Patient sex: M
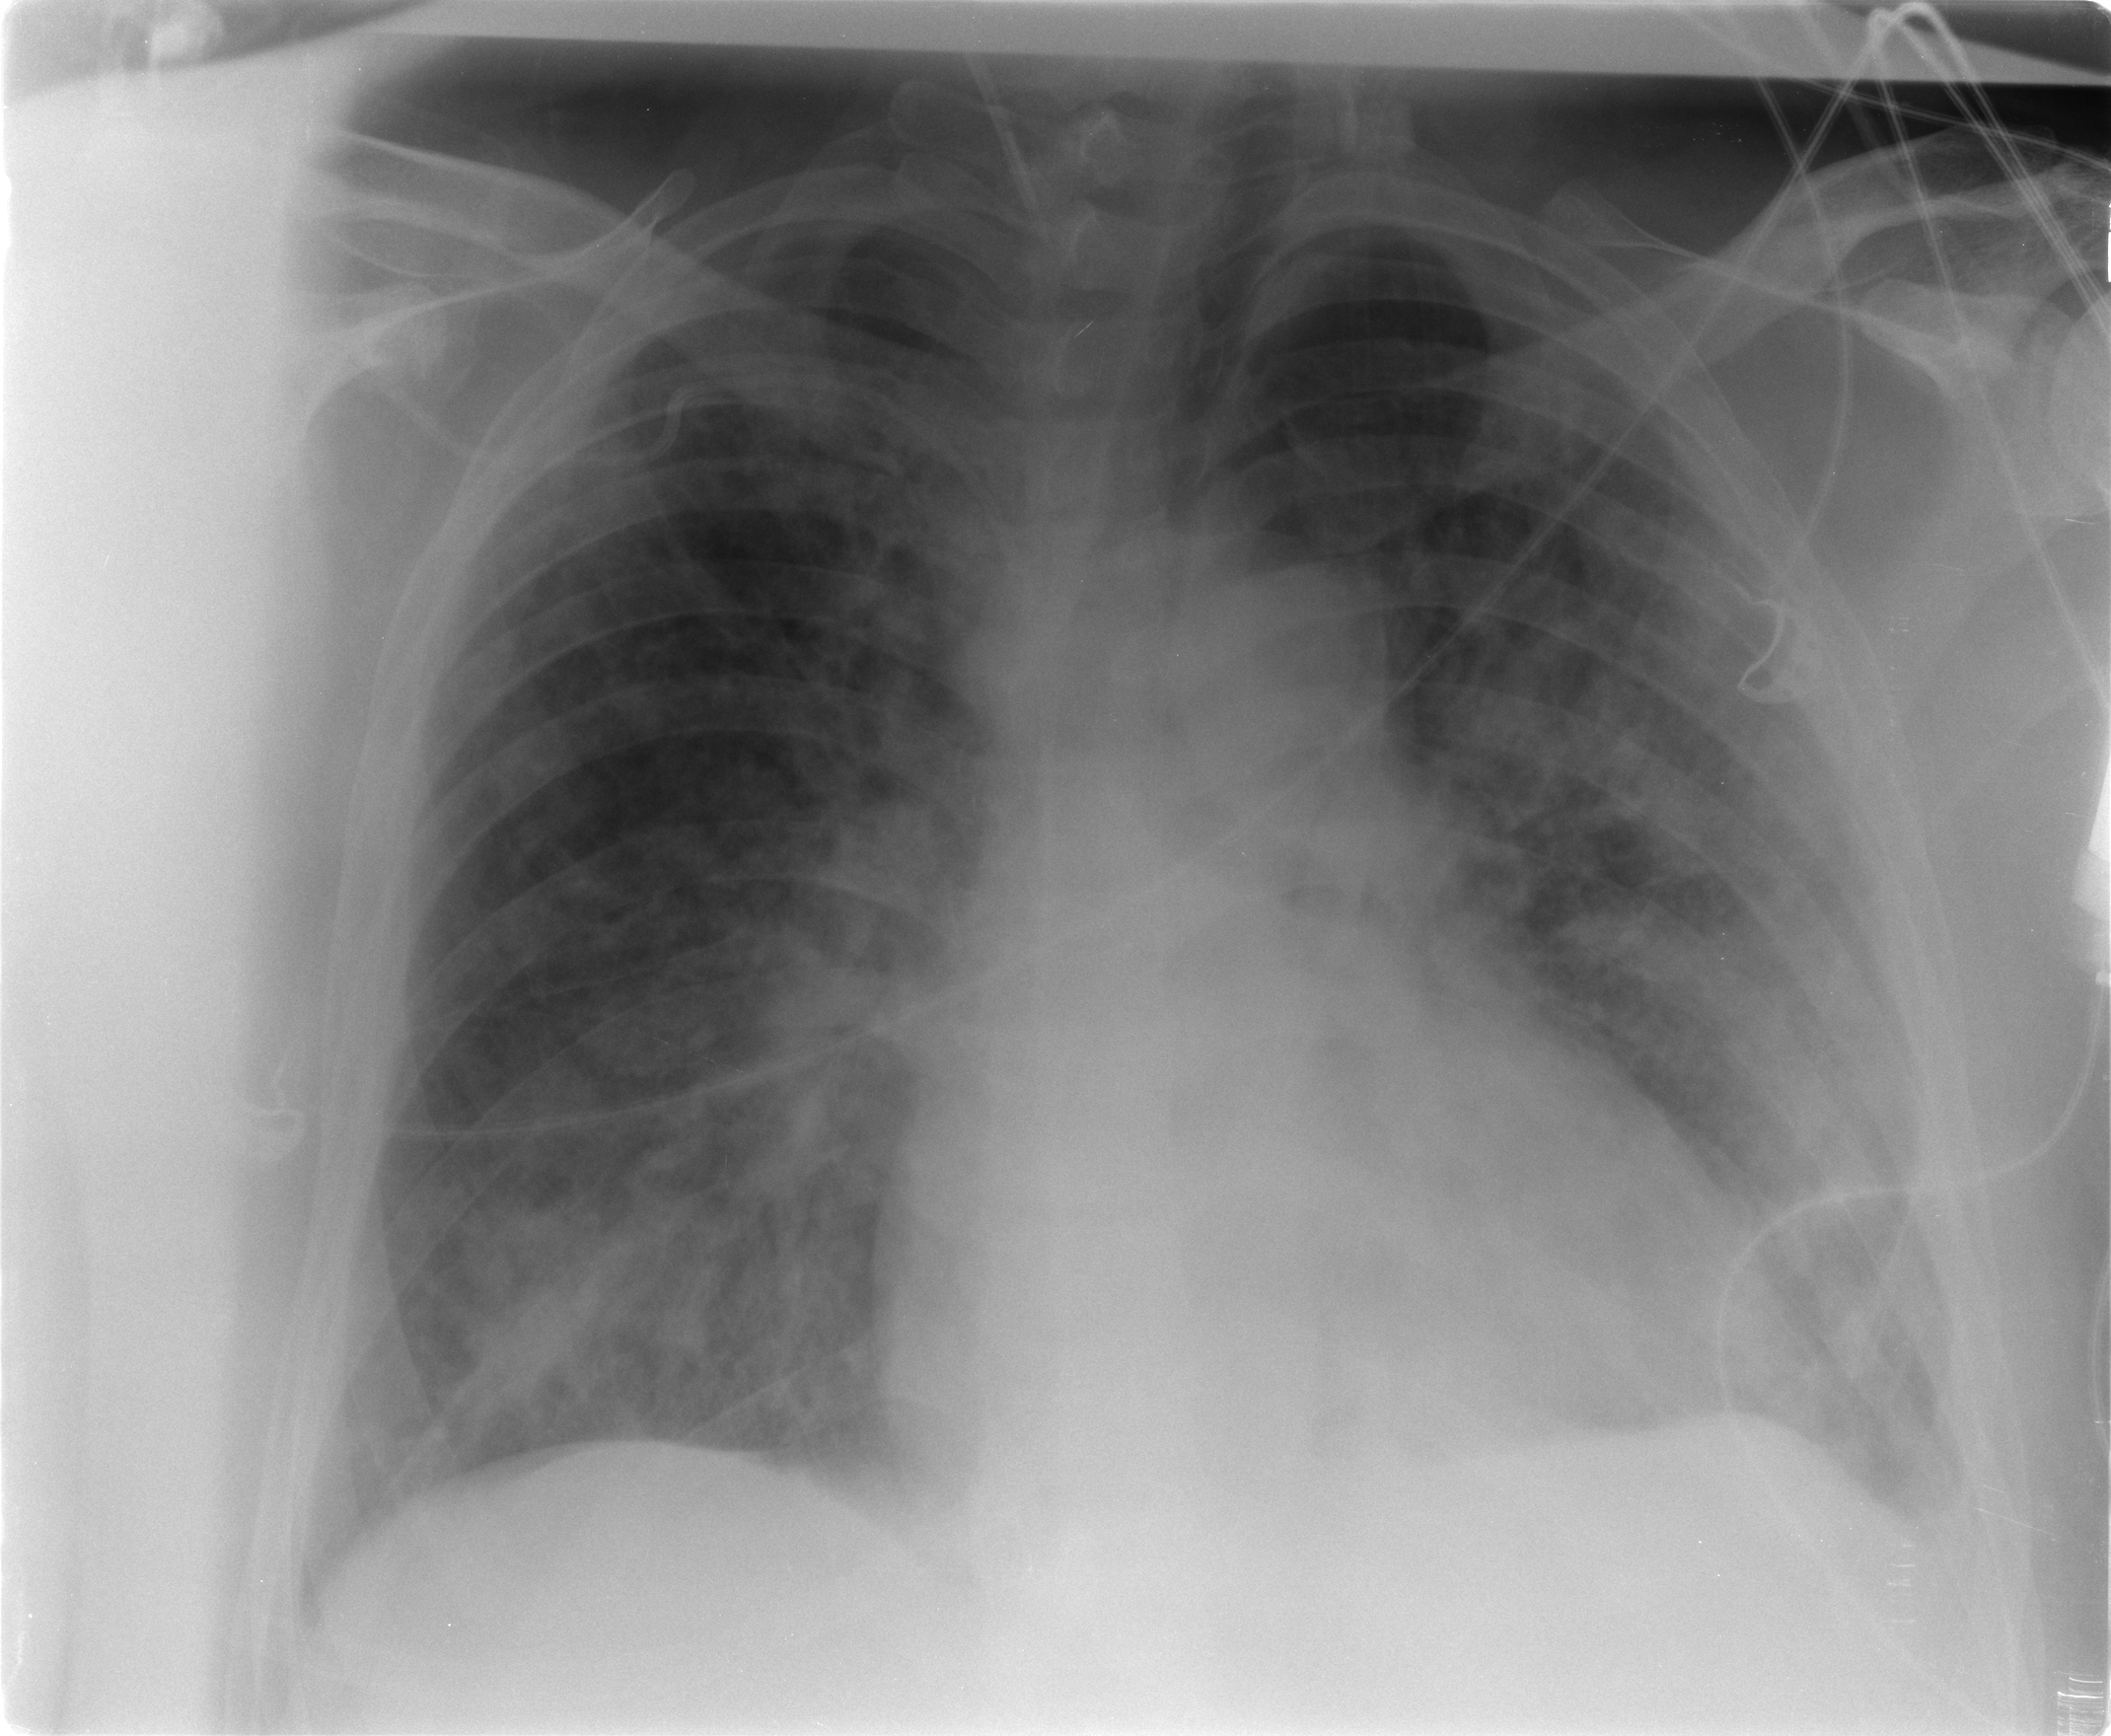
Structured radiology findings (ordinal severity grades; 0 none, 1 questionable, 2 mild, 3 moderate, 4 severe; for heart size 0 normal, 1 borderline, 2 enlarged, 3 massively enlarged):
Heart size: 2
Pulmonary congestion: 3
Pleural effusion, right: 0
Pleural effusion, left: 2
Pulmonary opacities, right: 3
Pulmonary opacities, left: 3
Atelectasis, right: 3
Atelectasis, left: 3